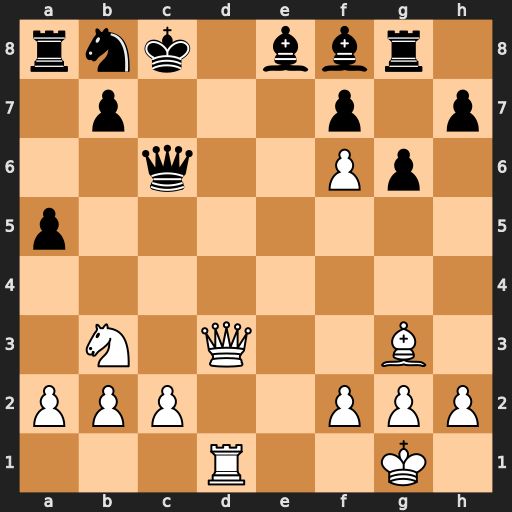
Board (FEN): rnk1bbr1/1p3p1p/2q2Pp1/p7/8/1N1Q2B1/PPP2PPP/3R2K1
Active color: w
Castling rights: -
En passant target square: -
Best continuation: Qd8#